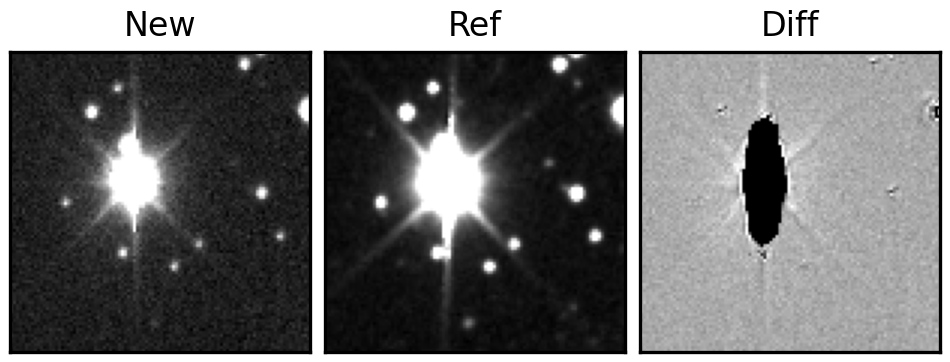
Label: bogus